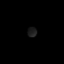
Tissue: lung
Cell type: T cells
Senescence score: 0.2201
Nuclear area (px): 87
Mean DAPI intensity: 28.874